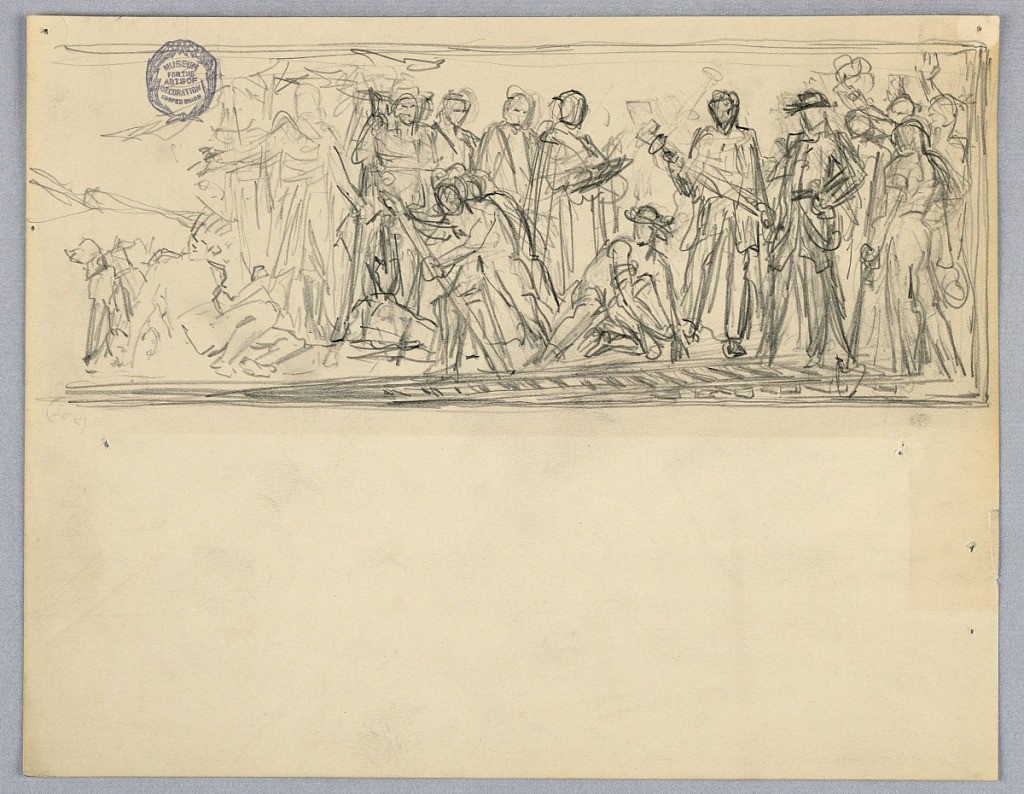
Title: Study for a Mural or Panel
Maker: Francis Augustus Lathrop, American, 1849–1909
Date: ca. 1895
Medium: Graphite on paper
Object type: Drawing
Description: Many figures laying railroad tracks, right. Dogs on left, near seated figure, possibly Native American.